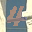
Label: 4